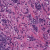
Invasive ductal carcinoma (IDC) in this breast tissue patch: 1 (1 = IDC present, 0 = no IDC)